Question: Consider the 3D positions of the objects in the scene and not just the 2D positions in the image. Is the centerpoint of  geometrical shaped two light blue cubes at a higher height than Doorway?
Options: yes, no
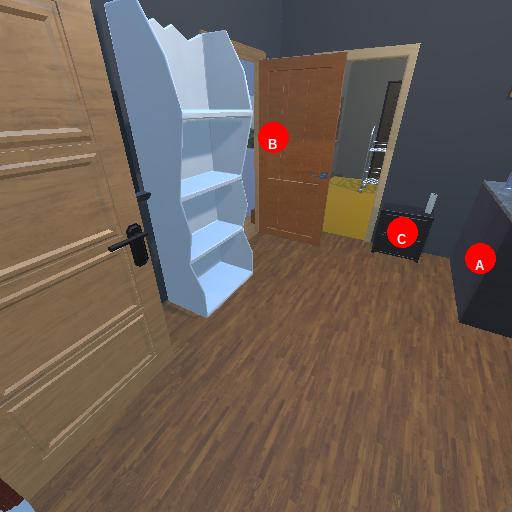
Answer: yes